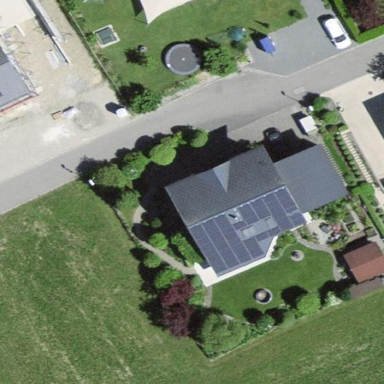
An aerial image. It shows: Residential building with solar photovoltaic panel generator installed on the roof.